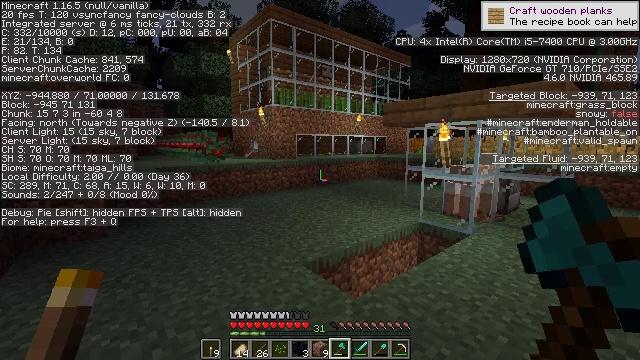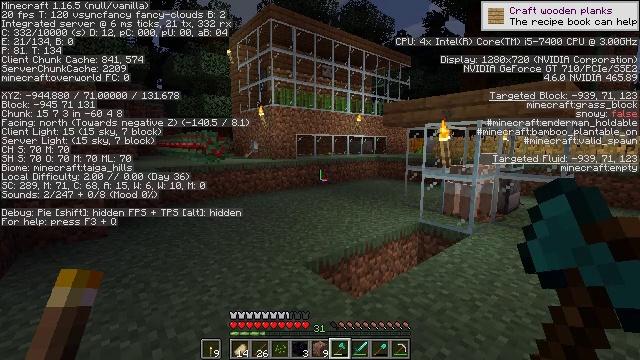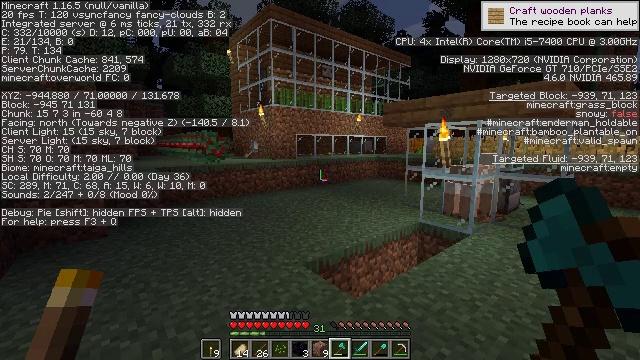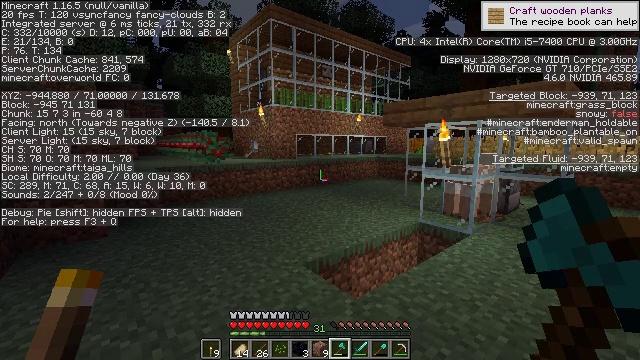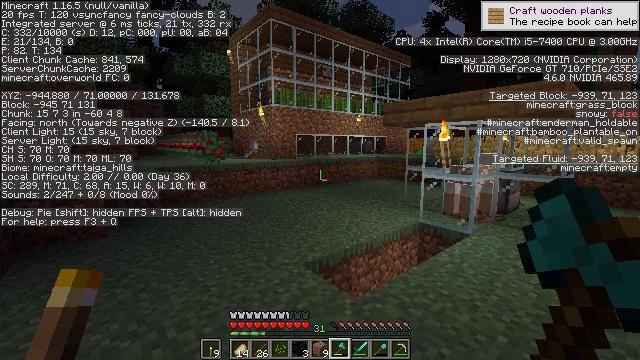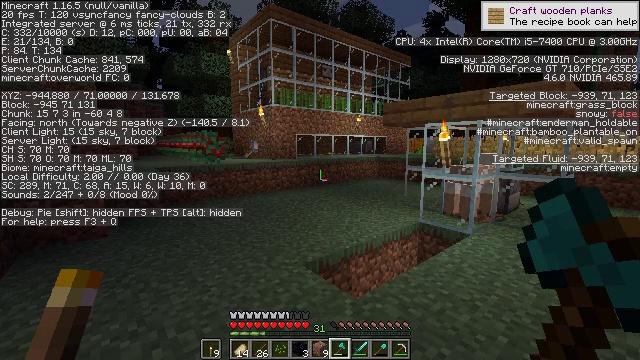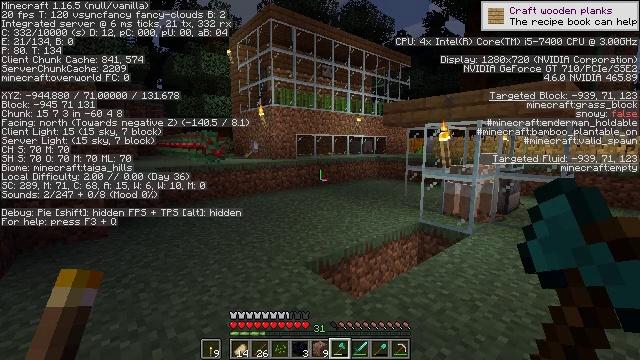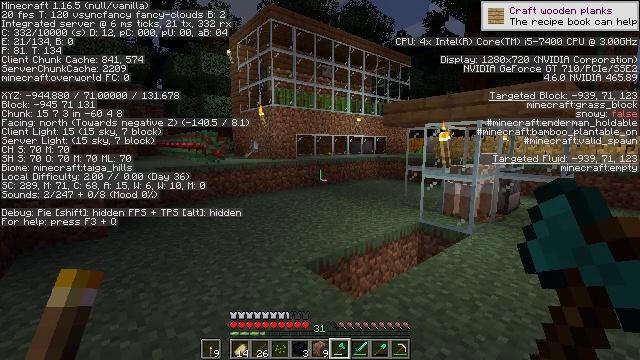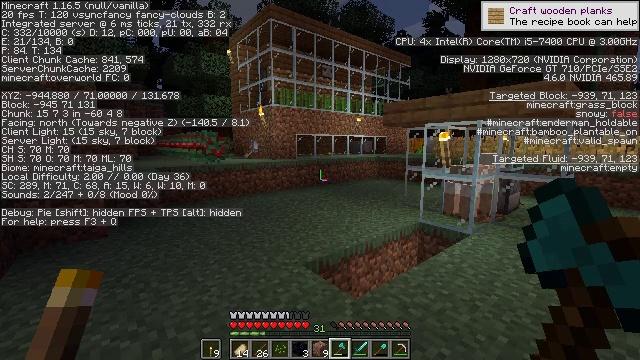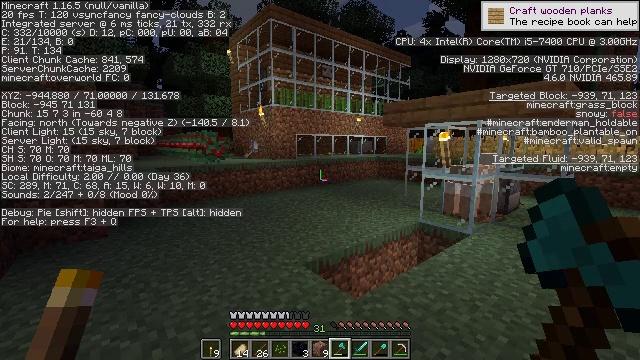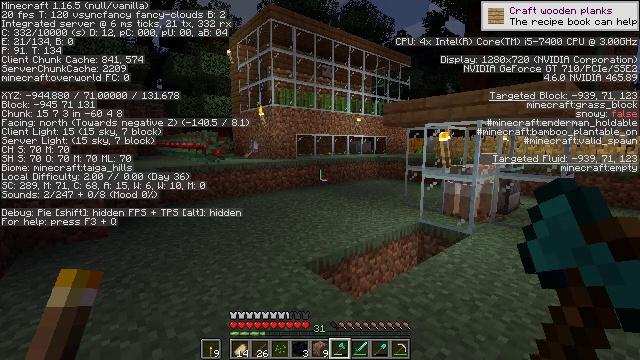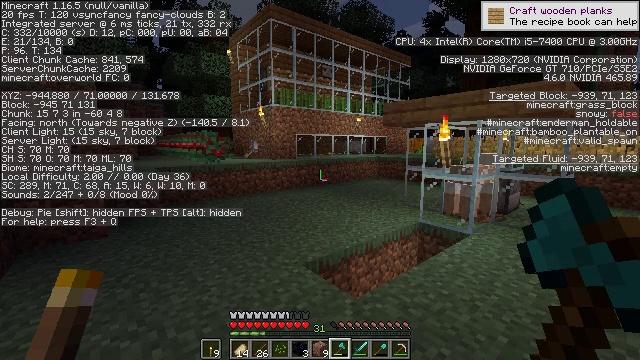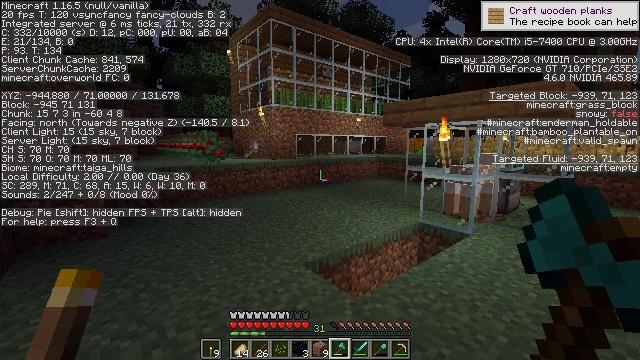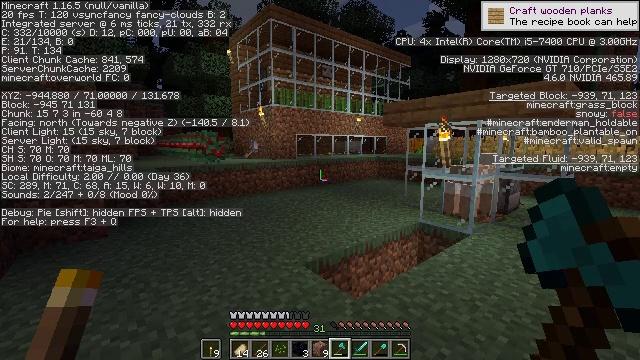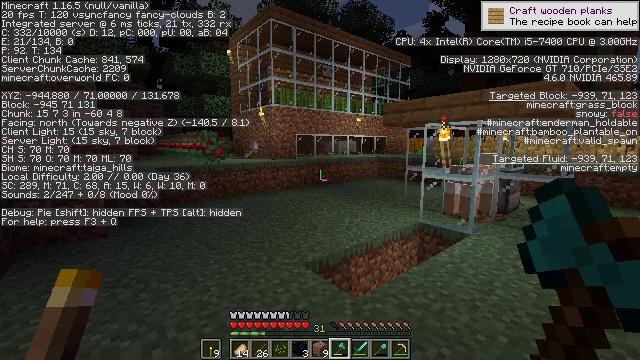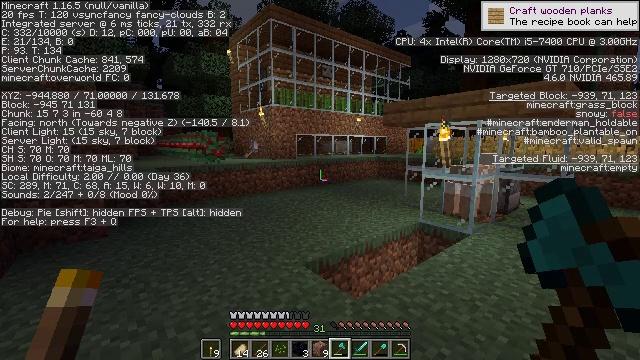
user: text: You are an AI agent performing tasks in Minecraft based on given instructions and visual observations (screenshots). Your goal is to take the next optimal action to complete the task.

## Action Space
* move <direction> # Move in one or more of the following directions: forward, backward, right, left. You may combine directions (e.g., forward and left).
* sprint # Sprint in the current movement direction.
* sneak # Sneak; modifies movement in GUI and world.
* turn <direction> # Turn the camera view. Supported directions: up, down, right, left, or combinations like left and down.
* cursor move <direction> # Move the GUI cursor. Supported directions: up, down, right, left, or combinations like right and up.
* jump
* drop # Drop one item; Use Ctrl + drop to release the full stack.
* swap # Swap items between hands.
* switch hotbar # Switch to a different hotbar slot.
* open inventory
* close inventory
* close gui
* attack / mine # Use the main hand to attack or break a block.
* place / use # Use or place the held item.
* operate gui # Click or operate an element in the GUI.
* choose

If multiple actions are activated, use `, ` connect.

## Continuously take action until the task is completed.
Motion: motion action
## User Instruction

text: Craft rails with iron ingots and a stick.
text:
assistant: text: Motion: no_op
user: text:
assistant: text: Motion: no_op
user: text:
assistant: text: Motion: no_op
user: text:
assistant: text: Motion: no_op
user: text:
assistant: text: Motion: no_op
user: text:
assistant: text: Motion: no_op
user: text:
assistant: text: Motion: no_op
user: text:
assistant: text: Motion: no_op
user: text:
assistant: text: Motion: no_op
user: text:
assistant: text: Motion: no_op
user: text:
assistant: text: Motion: no_op
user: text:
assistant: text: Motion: no_op
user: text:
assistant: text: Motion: no_op
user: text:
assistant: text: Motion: no_op
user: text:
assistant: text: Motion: no_op
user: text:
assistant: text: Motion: no_op
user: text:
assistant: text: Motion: no_op
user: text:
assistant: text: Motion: no_op
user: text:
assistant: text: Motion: no_op
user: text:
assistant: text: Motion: no_op
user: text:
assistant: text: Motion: no_op
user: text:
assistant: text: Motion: no_op
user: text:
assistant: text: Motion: no_op
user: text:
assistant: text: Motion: no_op
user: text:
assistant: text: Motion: no_op
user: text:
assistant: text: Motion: no_op
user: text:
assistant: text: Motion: no_op
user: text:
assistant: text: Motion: no_op
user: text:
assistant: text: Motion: no_op
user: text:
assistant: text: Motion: no_op